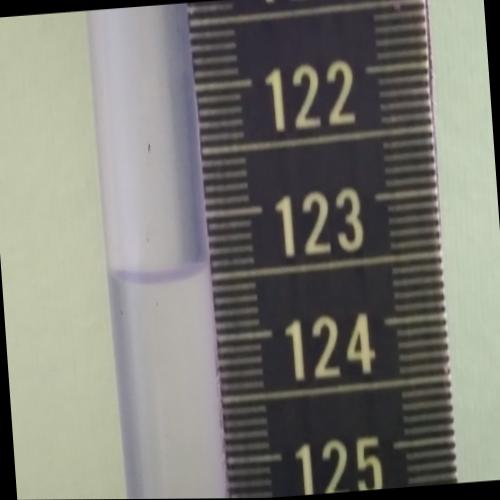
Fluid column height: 123.5 cm